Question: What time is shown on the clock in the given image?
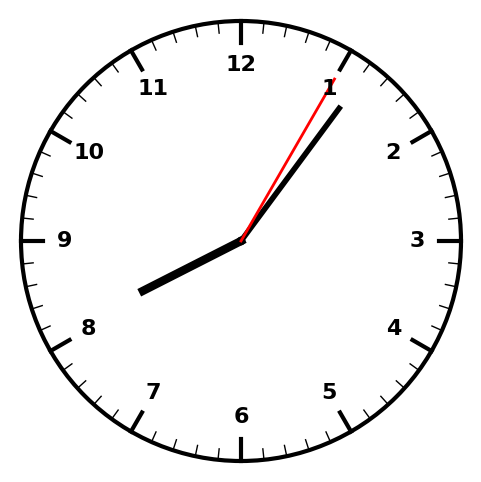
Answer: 08:06:05